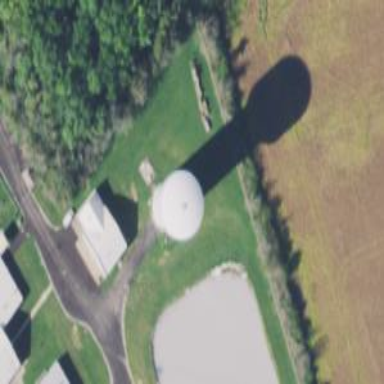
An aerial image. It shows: Water tower that is man-made.